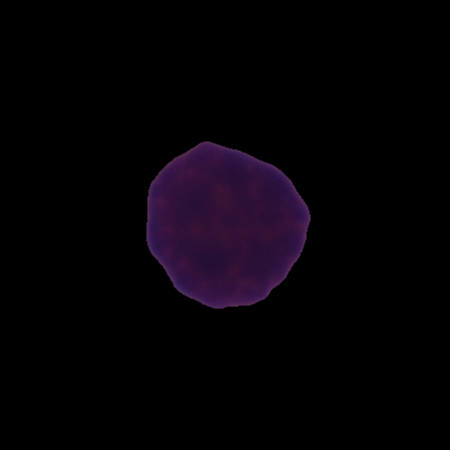
Label: healthy